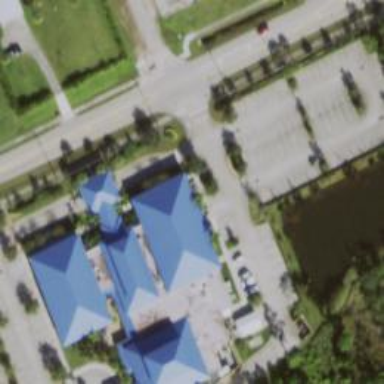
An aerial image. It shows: Yellow building with blue roof.